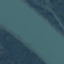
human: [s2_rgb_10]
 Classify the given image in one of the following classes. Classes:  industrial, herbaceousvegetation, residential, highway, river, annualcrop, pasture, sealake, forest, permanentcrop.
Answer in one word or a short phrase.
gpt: River